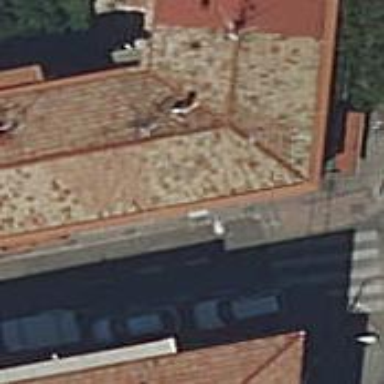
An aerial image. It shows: Restaurant.